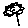
Label: flower